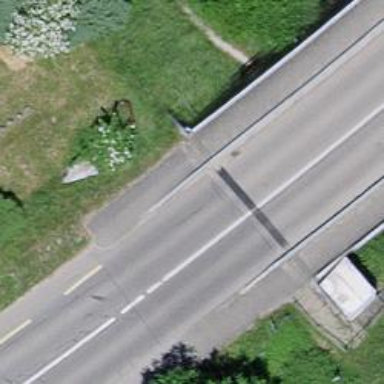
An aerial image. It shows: Asphalt road classified as primary highway with advisory cycle lane.